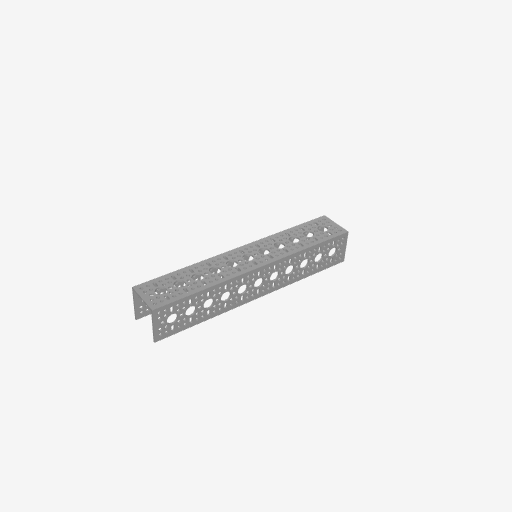
Part: UChannel11H